Question: I have a view setup in the Views module that outputs an RSS feed of nodes. In the Fields section I have specified that I want the Title, Date and Body in the feed, but Views seems to ignore all but the title (and the link which I haven't specified to include). I know it's using the Views module because if I remove the title for each item or rename the entire feed it is reflected in the actual feed. I don't think there's any tpl files that are restricting the output either, but I don't know all the places to look. Does this sound familiar?

'''
<?xml version="1.0" encoding="utf-8" ?>
<rss version="2.0" >
<channel>
<title>RSS Feed Title</title>
<description>...</description>
<link>http://...</link>
<item>
<title>Title</title>
<link>http://...</link>
</item>
<item>
<title>Title</title>
<link>http://...</link>
</item>
.
.
.
'''
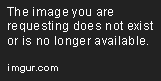
Answer: Click on the display tab. Under , click on the gear icon for th . Check the and set it to something other than .
You may also want to check out the <URL>. It provides more flexibility in terms of what you're able to include in the feed. It's especially useful for including CCK fields in the feed.